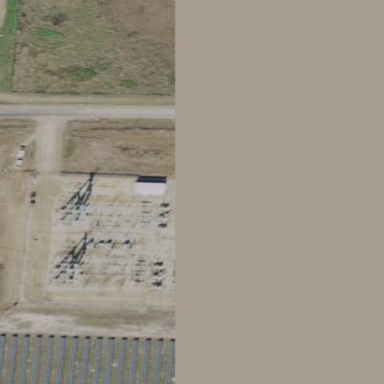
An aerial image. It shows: Power substation specializing in generation.